Question: I'd like to have a form element, such as a drop down box, or something of the sort, that displays all of the items at once, similar to a radio button, but without the circle next to it. For example, here is a quick picture I made of what I want

I already know how to make the divs and whatnot, I just need to know how to click it and it automatically turns yellow and is "selected". If it could be JS free, that would help a lot.
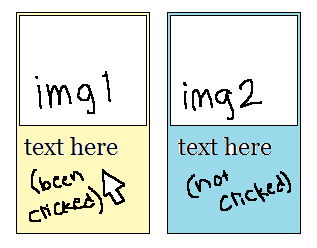
Answer: You can still use radiobuttons, but wrap them into label and hide input itself. Here's an <URL>.
HTML:
'''
<label>
<input type="radio" name="item">
<img src="http://lorempixel.com/140/140/abstract">
<div>Some text</div>
</label>
'''
CSS:
'''
label {
display: inline-block;
text-align: center;
position: relative;
overflow: hidden;
}
div {
background: cyan;
line-height: 40px;
}
input[type=radio] {
position: absolute;
top: -100px;
}
input[type=radio]:checked ~ div {
background: lime;
}
'''
Also, you might want to consider targetted browsers support. For example, IE8 and below do not support this selector natively.